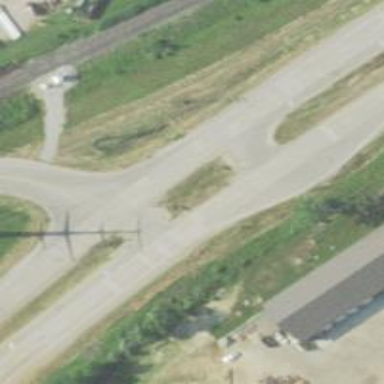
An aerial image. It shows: Asphalt road with primary link designation.